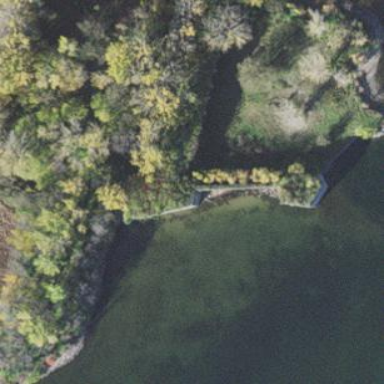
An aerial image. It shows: Ruins of historic fort located in building.